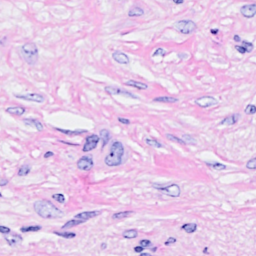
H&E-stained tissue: Breast